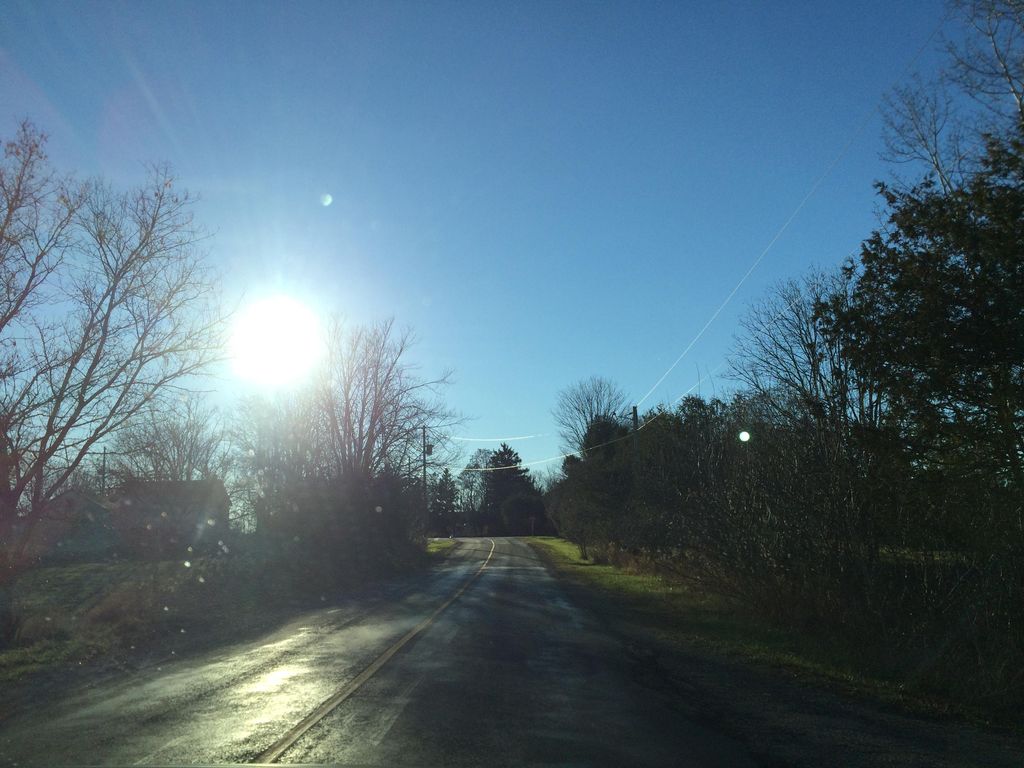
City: kitchener-waterloo